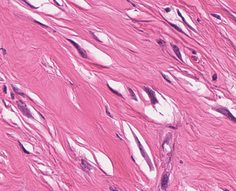
Tumor epithelial tissue: no
Tumor-associated stroma tissue: yes
Normal tissue: no